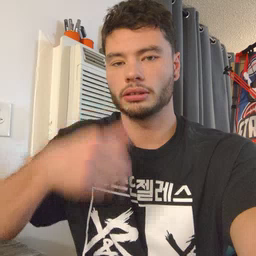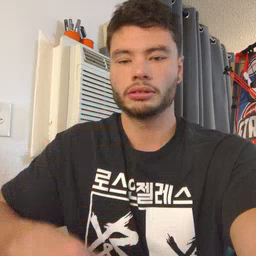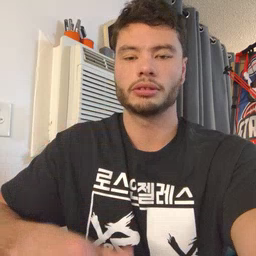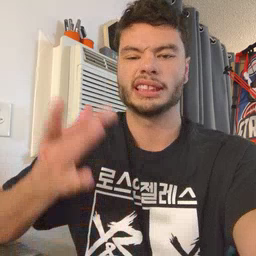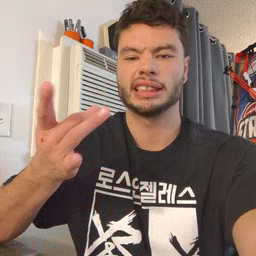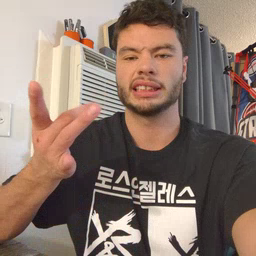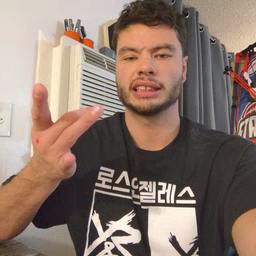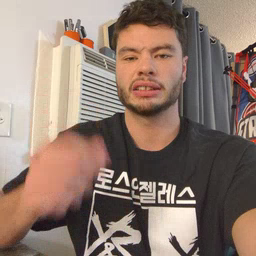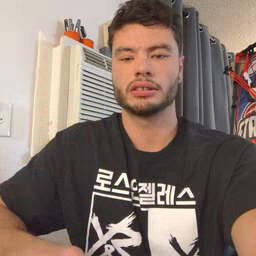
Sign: sticky